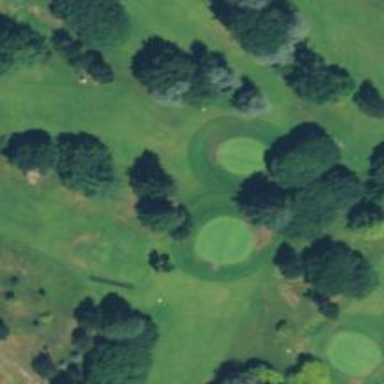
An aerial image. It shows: Golf hole.